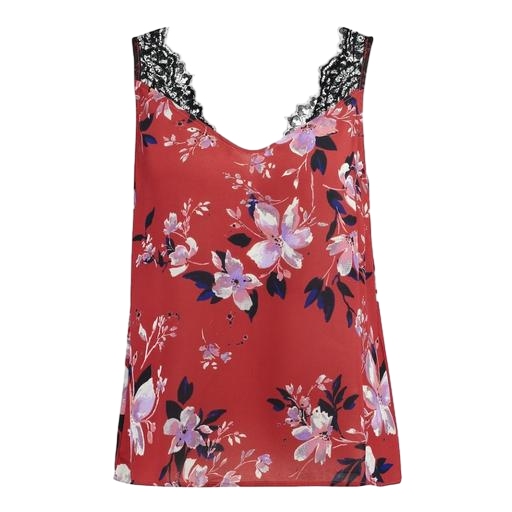
red floral-print top, multicolor vila brown lace detail cami, red printed tank, white background